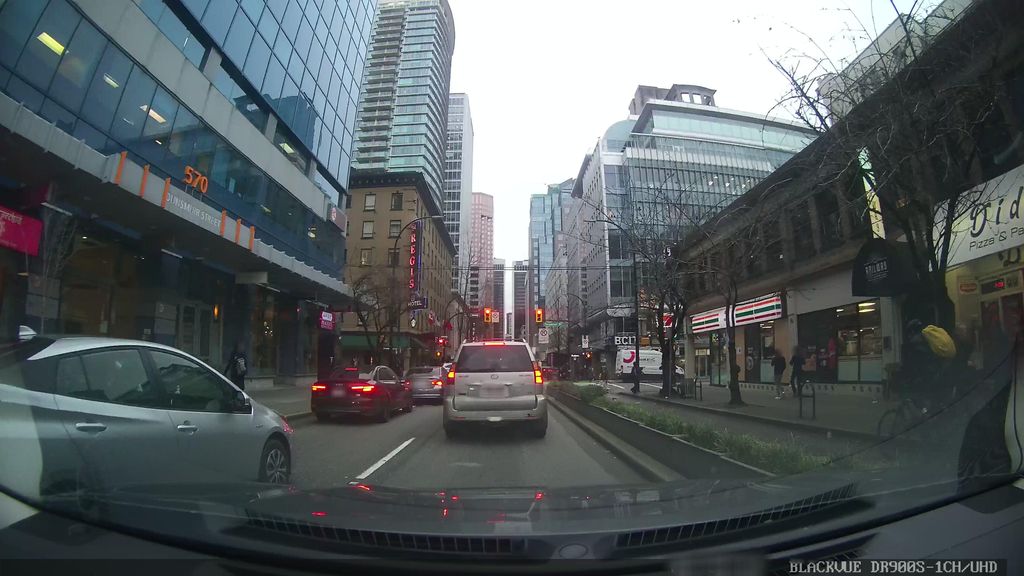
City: vancouver